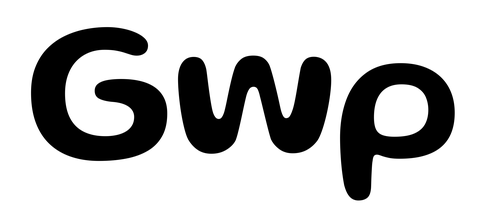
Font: Gluten_Medium